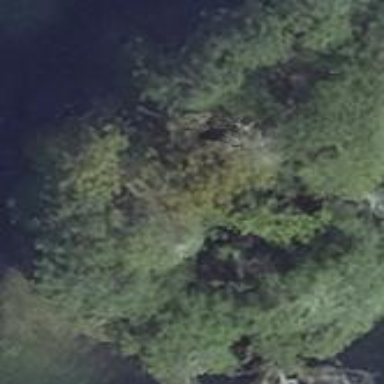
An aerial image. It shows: Forest area.